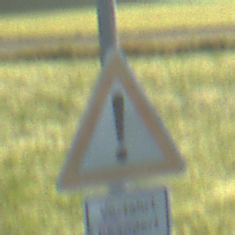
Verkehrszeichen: Gefahrenstelle
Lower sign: HinweisGeaenderteVorfahrtVerkehrsfuehrungVerkehrsregelung1
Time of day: MorningAfternoon
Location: Outdoor (Nature)
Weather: Clear
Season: NotSpecified
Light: Natural